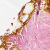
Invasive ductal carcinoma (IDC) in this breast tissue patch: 0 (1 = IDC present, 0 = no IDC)